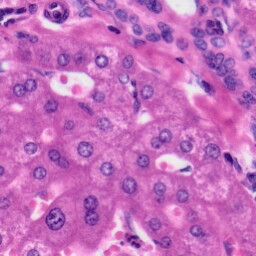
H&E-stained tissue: Liver